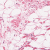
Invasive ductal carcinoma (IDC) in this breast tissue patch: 0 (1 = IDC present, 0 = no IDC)